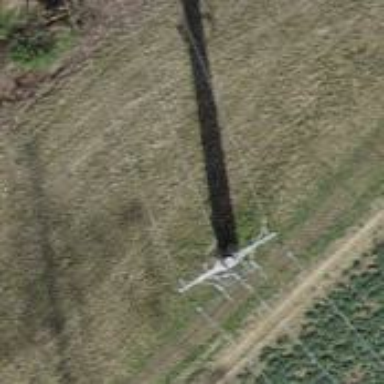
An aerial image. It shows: Concrete power pole.